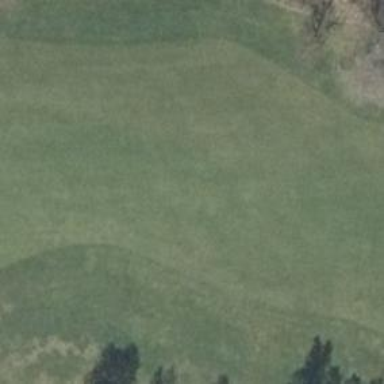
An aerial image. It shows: View of golf hole.